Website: walmart
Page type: cart
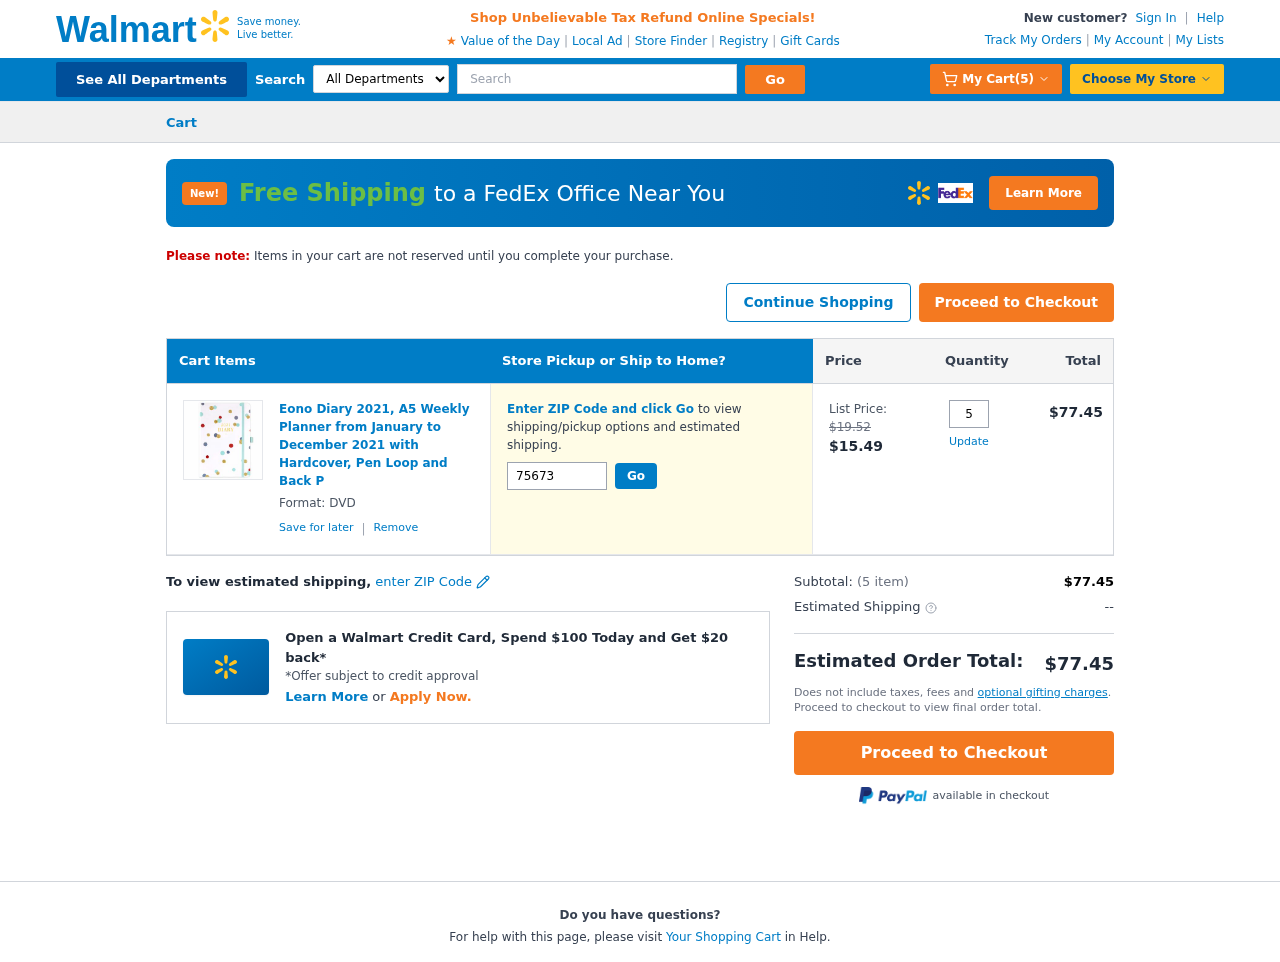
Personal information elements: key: PII_POSTCODE
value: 75673
Product elements: key: PRODUCT1_NAME
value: Eono Diary 2021, A5 Weekly Planner from January to December 2021 with Hardcover, Pen Loop and Back P
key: PRODUCT1_PRICE
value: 15.49
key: PRODUCT1_QUANTITY
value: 5
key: PRODUCT1_ORIGINAL_PRICE
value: $19.52
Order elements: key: ORDER_NUM_ITEMS
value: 5
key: ORDER_SUBTOTAL
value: $77.45
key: ORDER_TOTAL
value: $77.45
Search elements: key: HEADER_SEARCH
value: Search